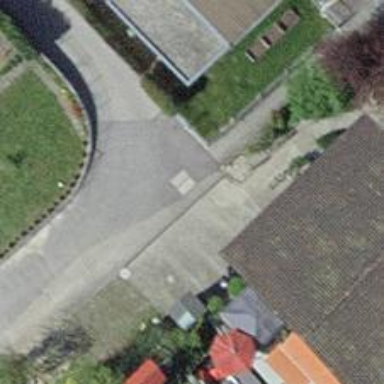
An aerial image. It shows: Footway surfaced with paving stones.